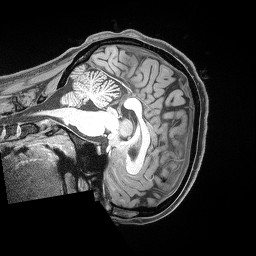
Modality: T1w
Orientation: sagittal
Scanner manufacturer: siemens
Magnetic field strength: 3 T
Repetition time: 2.53 s
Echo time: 0.00169 s